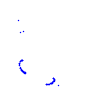
Particle: kaon